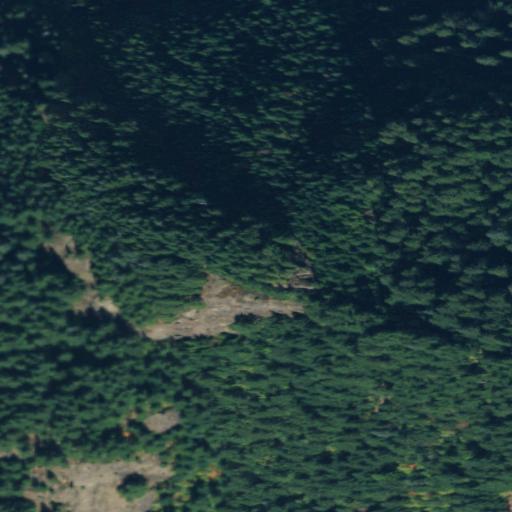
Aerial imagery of mountain in Washington named Bishop Mountain containing evergreen forest, open development, and shrub